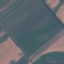
Land use / land cover class: AnnualCrop